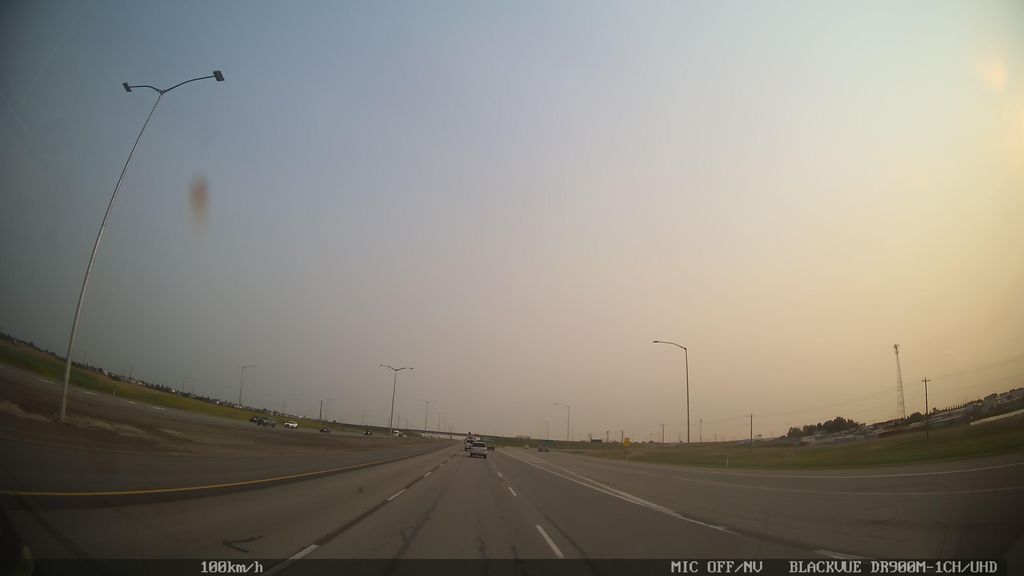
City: calgary